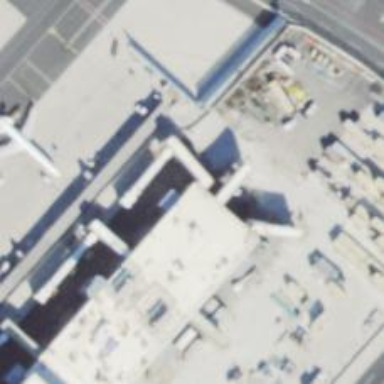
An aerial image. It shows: Airport gate.